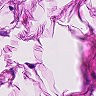
Metastatic tissue present: no